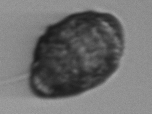
Label: Margalefidinium